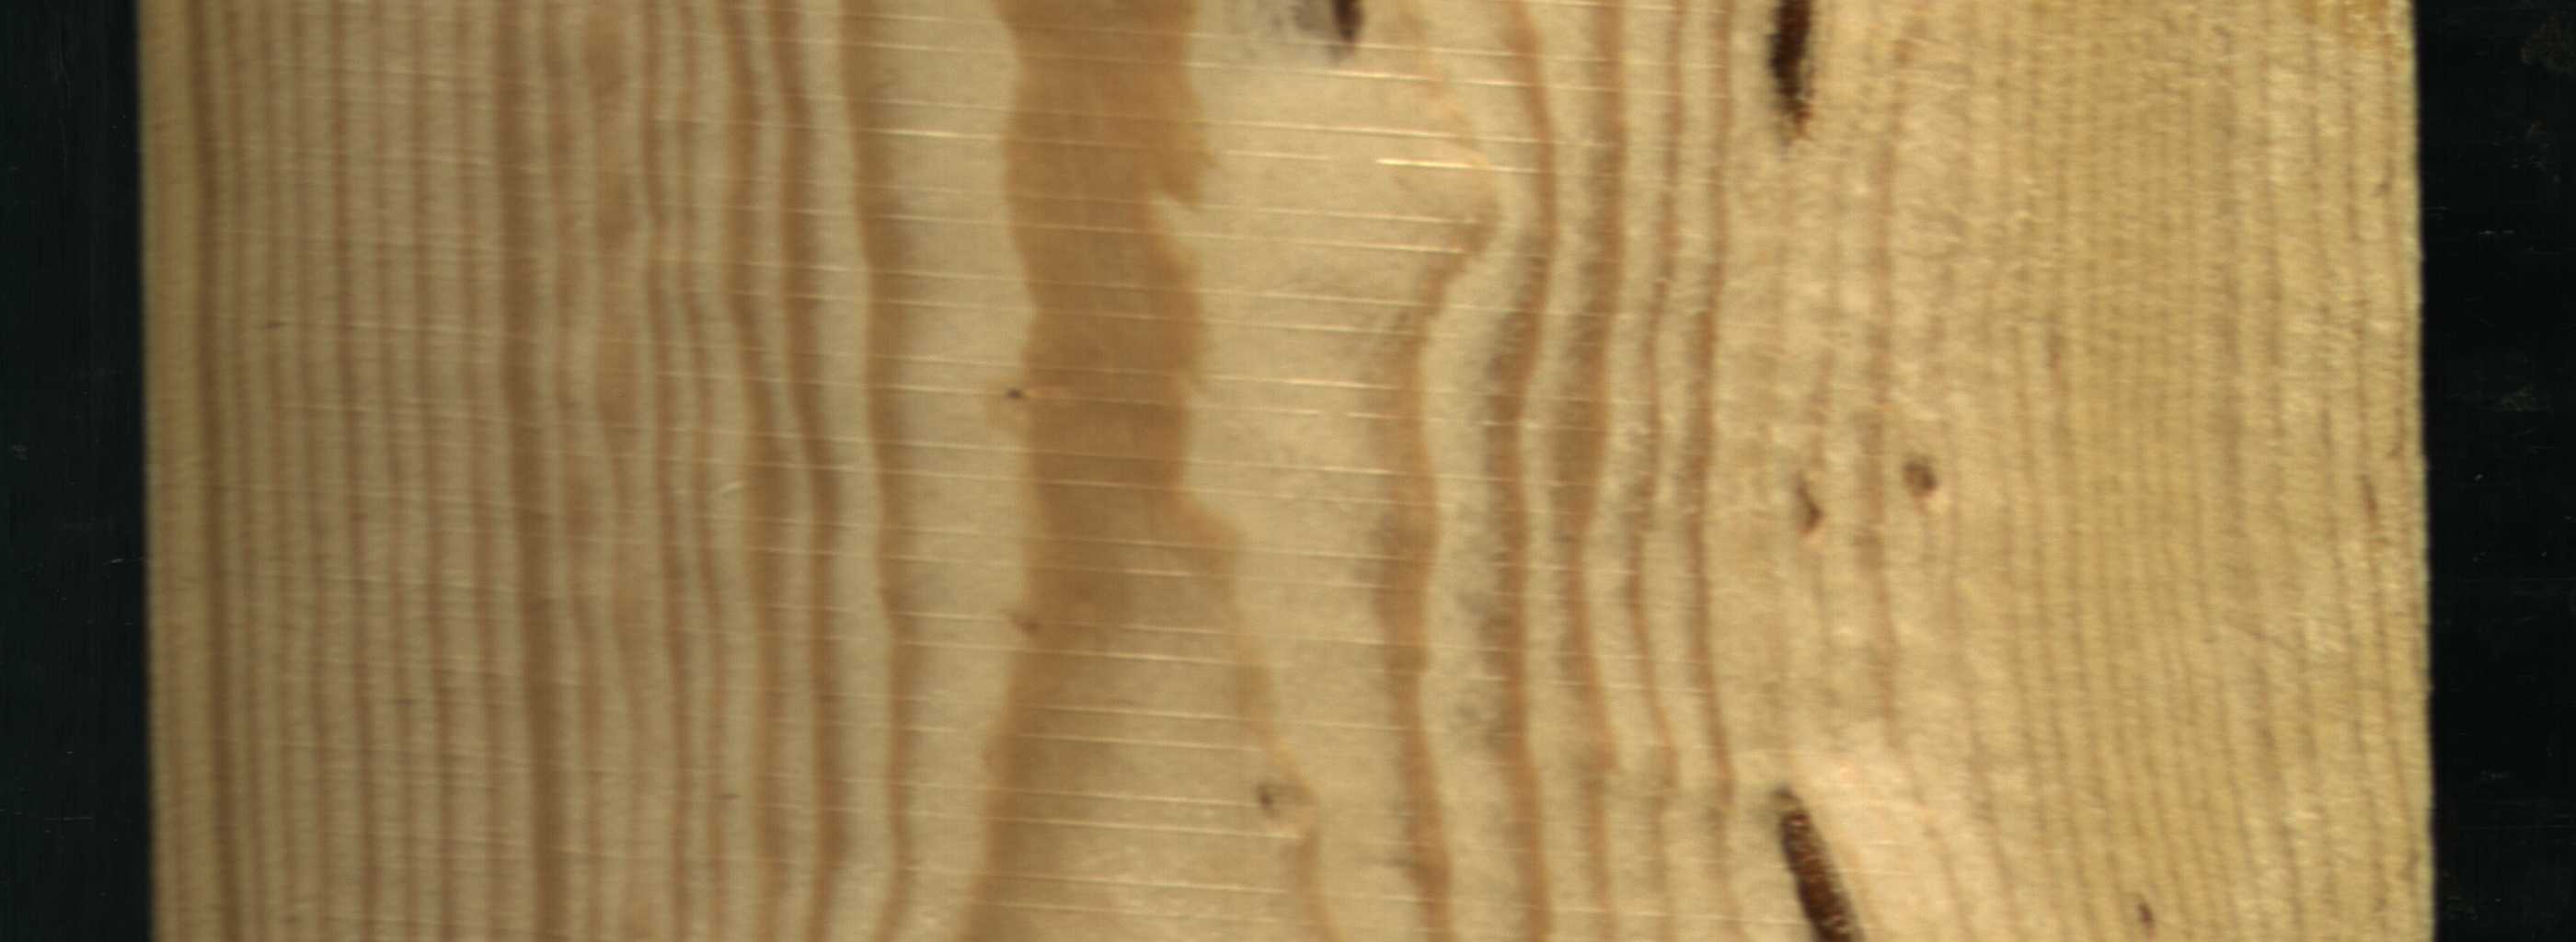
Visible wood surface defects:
resin
resin
resin